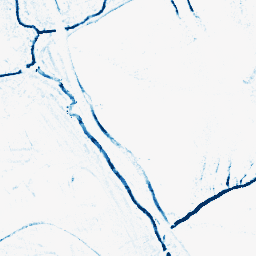
Category: morphological
Decomposition family: morphological_ellipse
Decomposition parameters: operation: closing
width: 5
height: 5
Upsampling method: quadratic
Upsampling parameters: scale: 8
Upsampling scale: 8